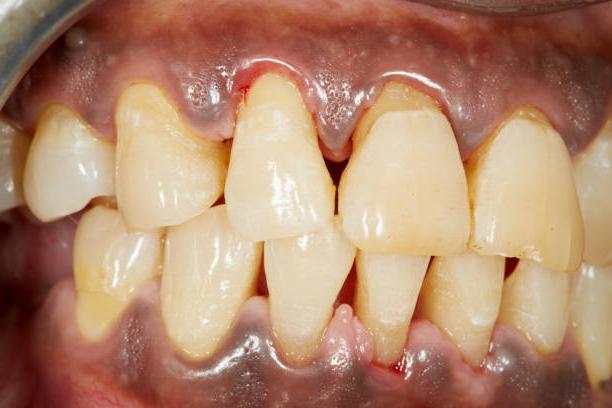
Condition: Calculus